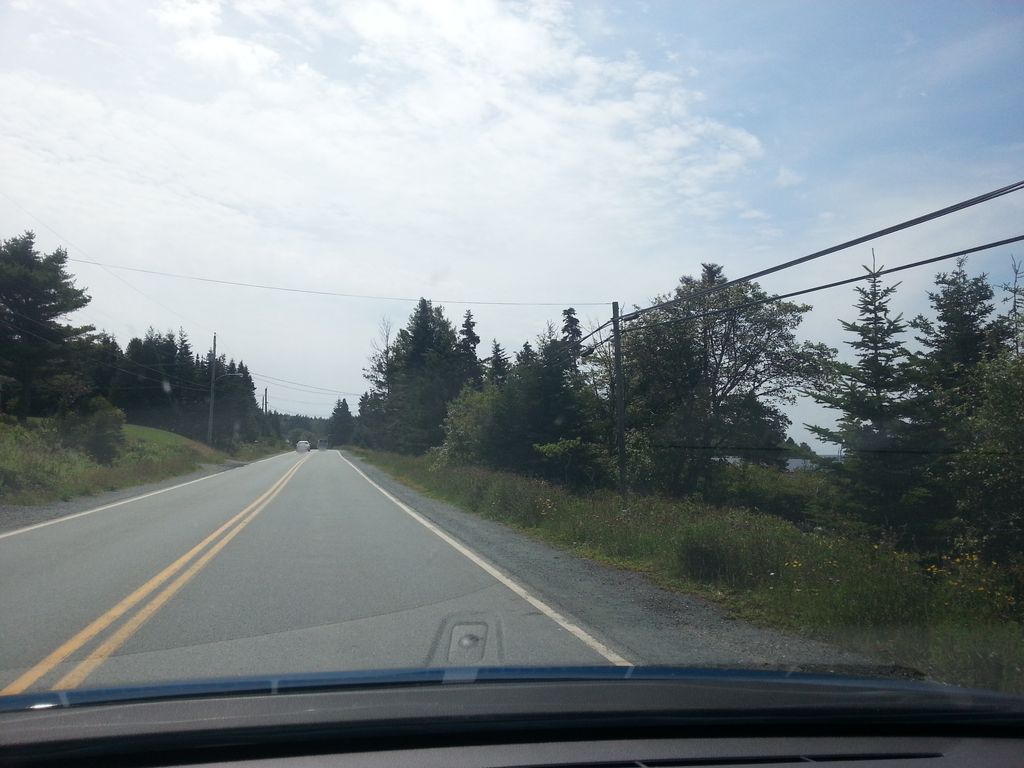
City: halifax